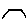
Label: hexagon